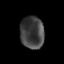
Tissue: lung
Cell type: T cells
Senescence score: 0.2425
Nuclear area (px): 756
Mean DAPI intensity: 64.46